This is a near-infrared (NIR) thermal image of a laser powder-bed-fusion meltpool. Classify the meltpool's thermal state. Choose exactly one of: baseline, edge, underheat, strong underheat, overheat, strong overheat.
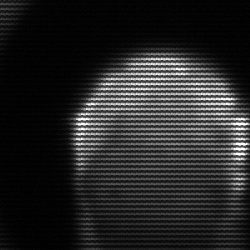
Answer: edge